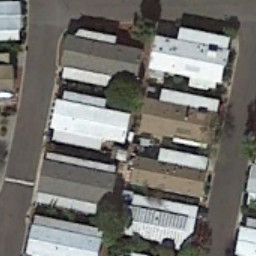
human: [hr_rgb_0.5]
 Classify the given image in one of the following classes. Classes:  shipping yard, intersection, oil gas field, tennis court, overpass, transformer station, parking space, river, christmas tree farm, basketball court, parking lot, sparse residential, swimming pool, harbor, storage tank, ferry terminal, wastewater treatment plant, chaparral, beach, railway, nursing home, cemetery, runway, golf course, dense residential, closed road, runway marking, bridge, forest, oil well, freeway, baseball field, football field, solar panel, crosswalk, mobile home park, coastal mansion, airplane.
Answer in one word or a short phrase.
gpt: mobile home park